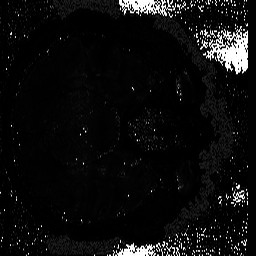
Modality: T2starmap
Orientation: axial
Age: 42
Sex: male
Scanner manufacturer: siemens
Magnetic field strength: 3 T
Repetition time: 0.043 s
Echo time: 0.00184 s